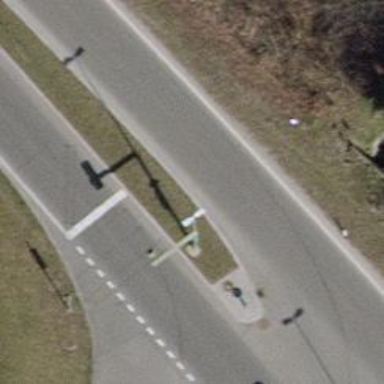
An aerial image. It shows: Road with traffic signals.